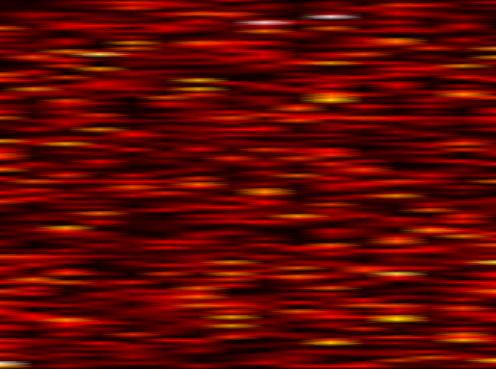
Label: FBMC